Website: apple
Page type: billing-address
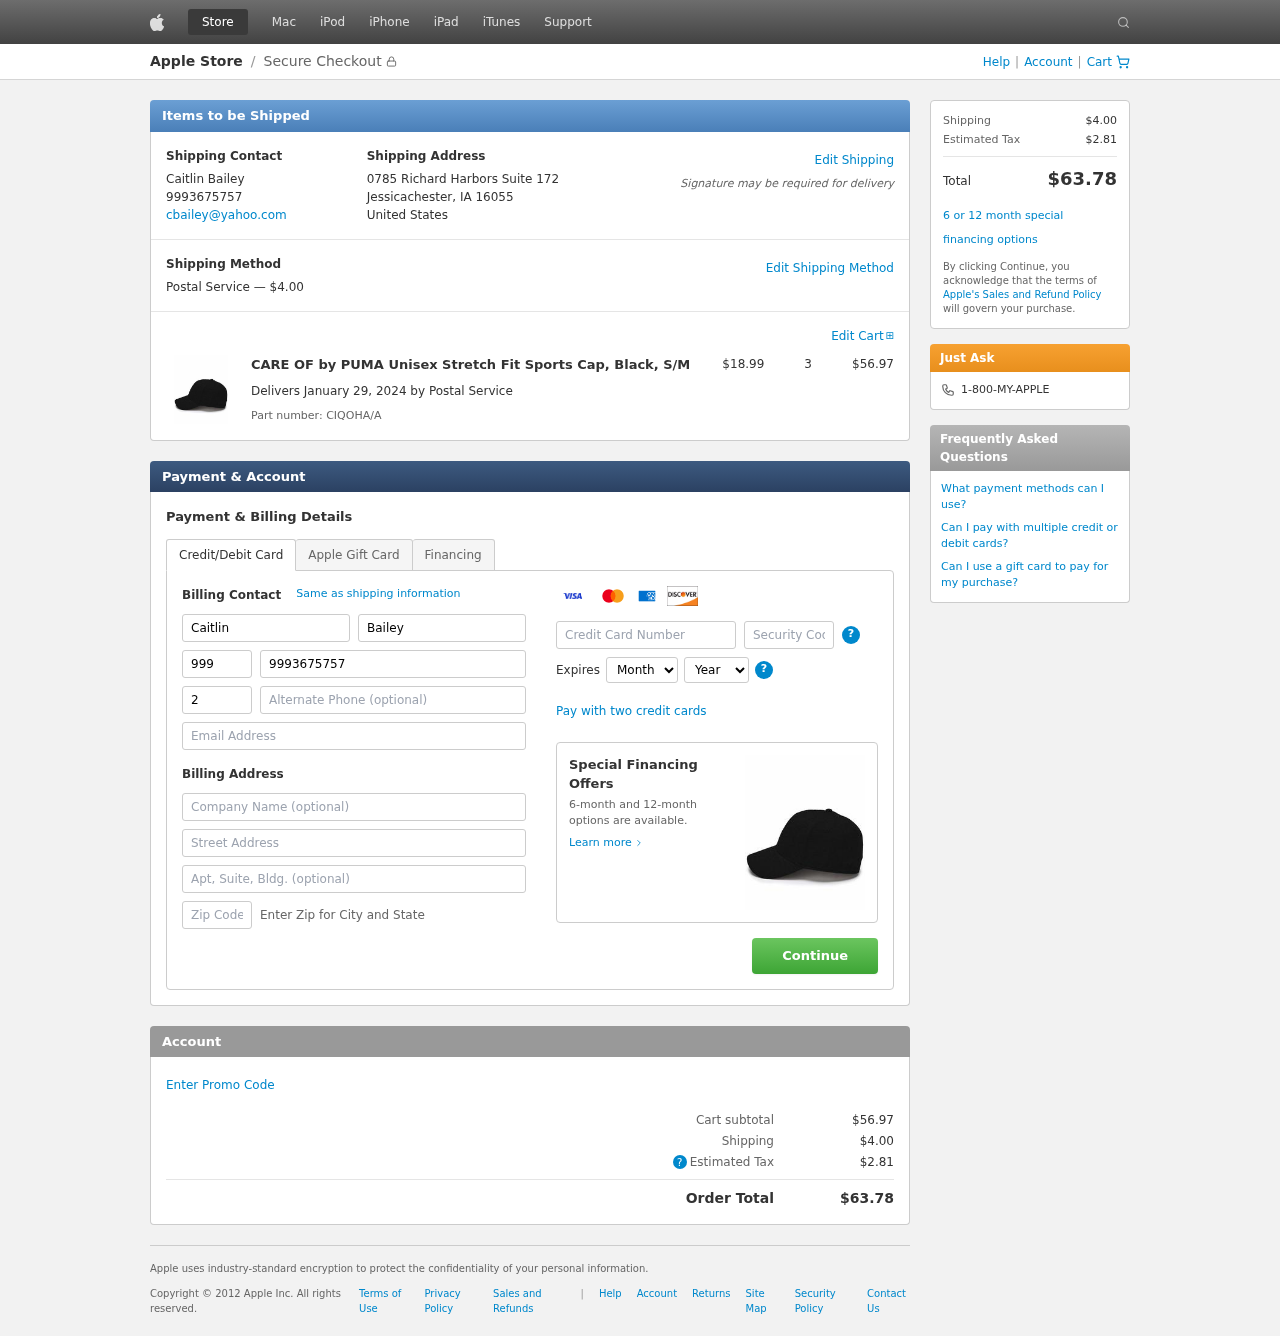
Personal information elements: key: PII_CARD_CVV
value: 211
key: PII_CARD_EXPIRY_MONTH
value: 04
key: PII_CARD_EXPIRY_YEAR
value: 30
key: PII_CARD_NUMBER
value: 4377 8418 6431 1307
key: PII_CITY_STATE_ZIP
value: Jessicachester, IA 16055
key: PII_COMPANY
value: Perez Ltd
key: PII_COUNTRY
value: United States
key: PII_EMAIL
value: cbailey@yahoo.com
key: PII_FIRSTNAME
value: Caitlin
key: PII_FULLNAME
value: Caitlin Bailey
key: PII_LASTNAME
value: Bailey
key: PII_PHONE
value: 9993675757
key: PII_PHONE_ALT
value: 2563251100
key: PII_PHONE_ALT_AREA
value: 256
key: PII_PHONE_AREA
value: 999
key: PII_STREET
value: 0785 Richard Harbors Suite 172
Product elements: key: PRODUCT1_NAME
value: CARE OF by PUMA Unisex Stretch Fit Sports Cap, Black, S/M
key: PRODUCT1_PRICE
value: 18.99
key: PRODUCT1_QUANTITY
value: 3
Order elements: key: ORDER_SHIPPING_COST
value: $4.00
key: ORDER_SUBTOTAL
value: $56.97
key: ORDER_DELIVERY_DATE
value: January 29, 2024
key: ORDER_PART_NUMBER
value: CIQOHA/A
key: ORDER_TAX
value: $2.81
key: ORDER_TOTAL
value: $63.78